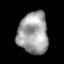
Tissue: lung
Cell type: Epithelial cells
Senescence score: 0.2291
Nuclear area (px): 1233
Mean DAPI intensity: 160.264